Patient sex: F
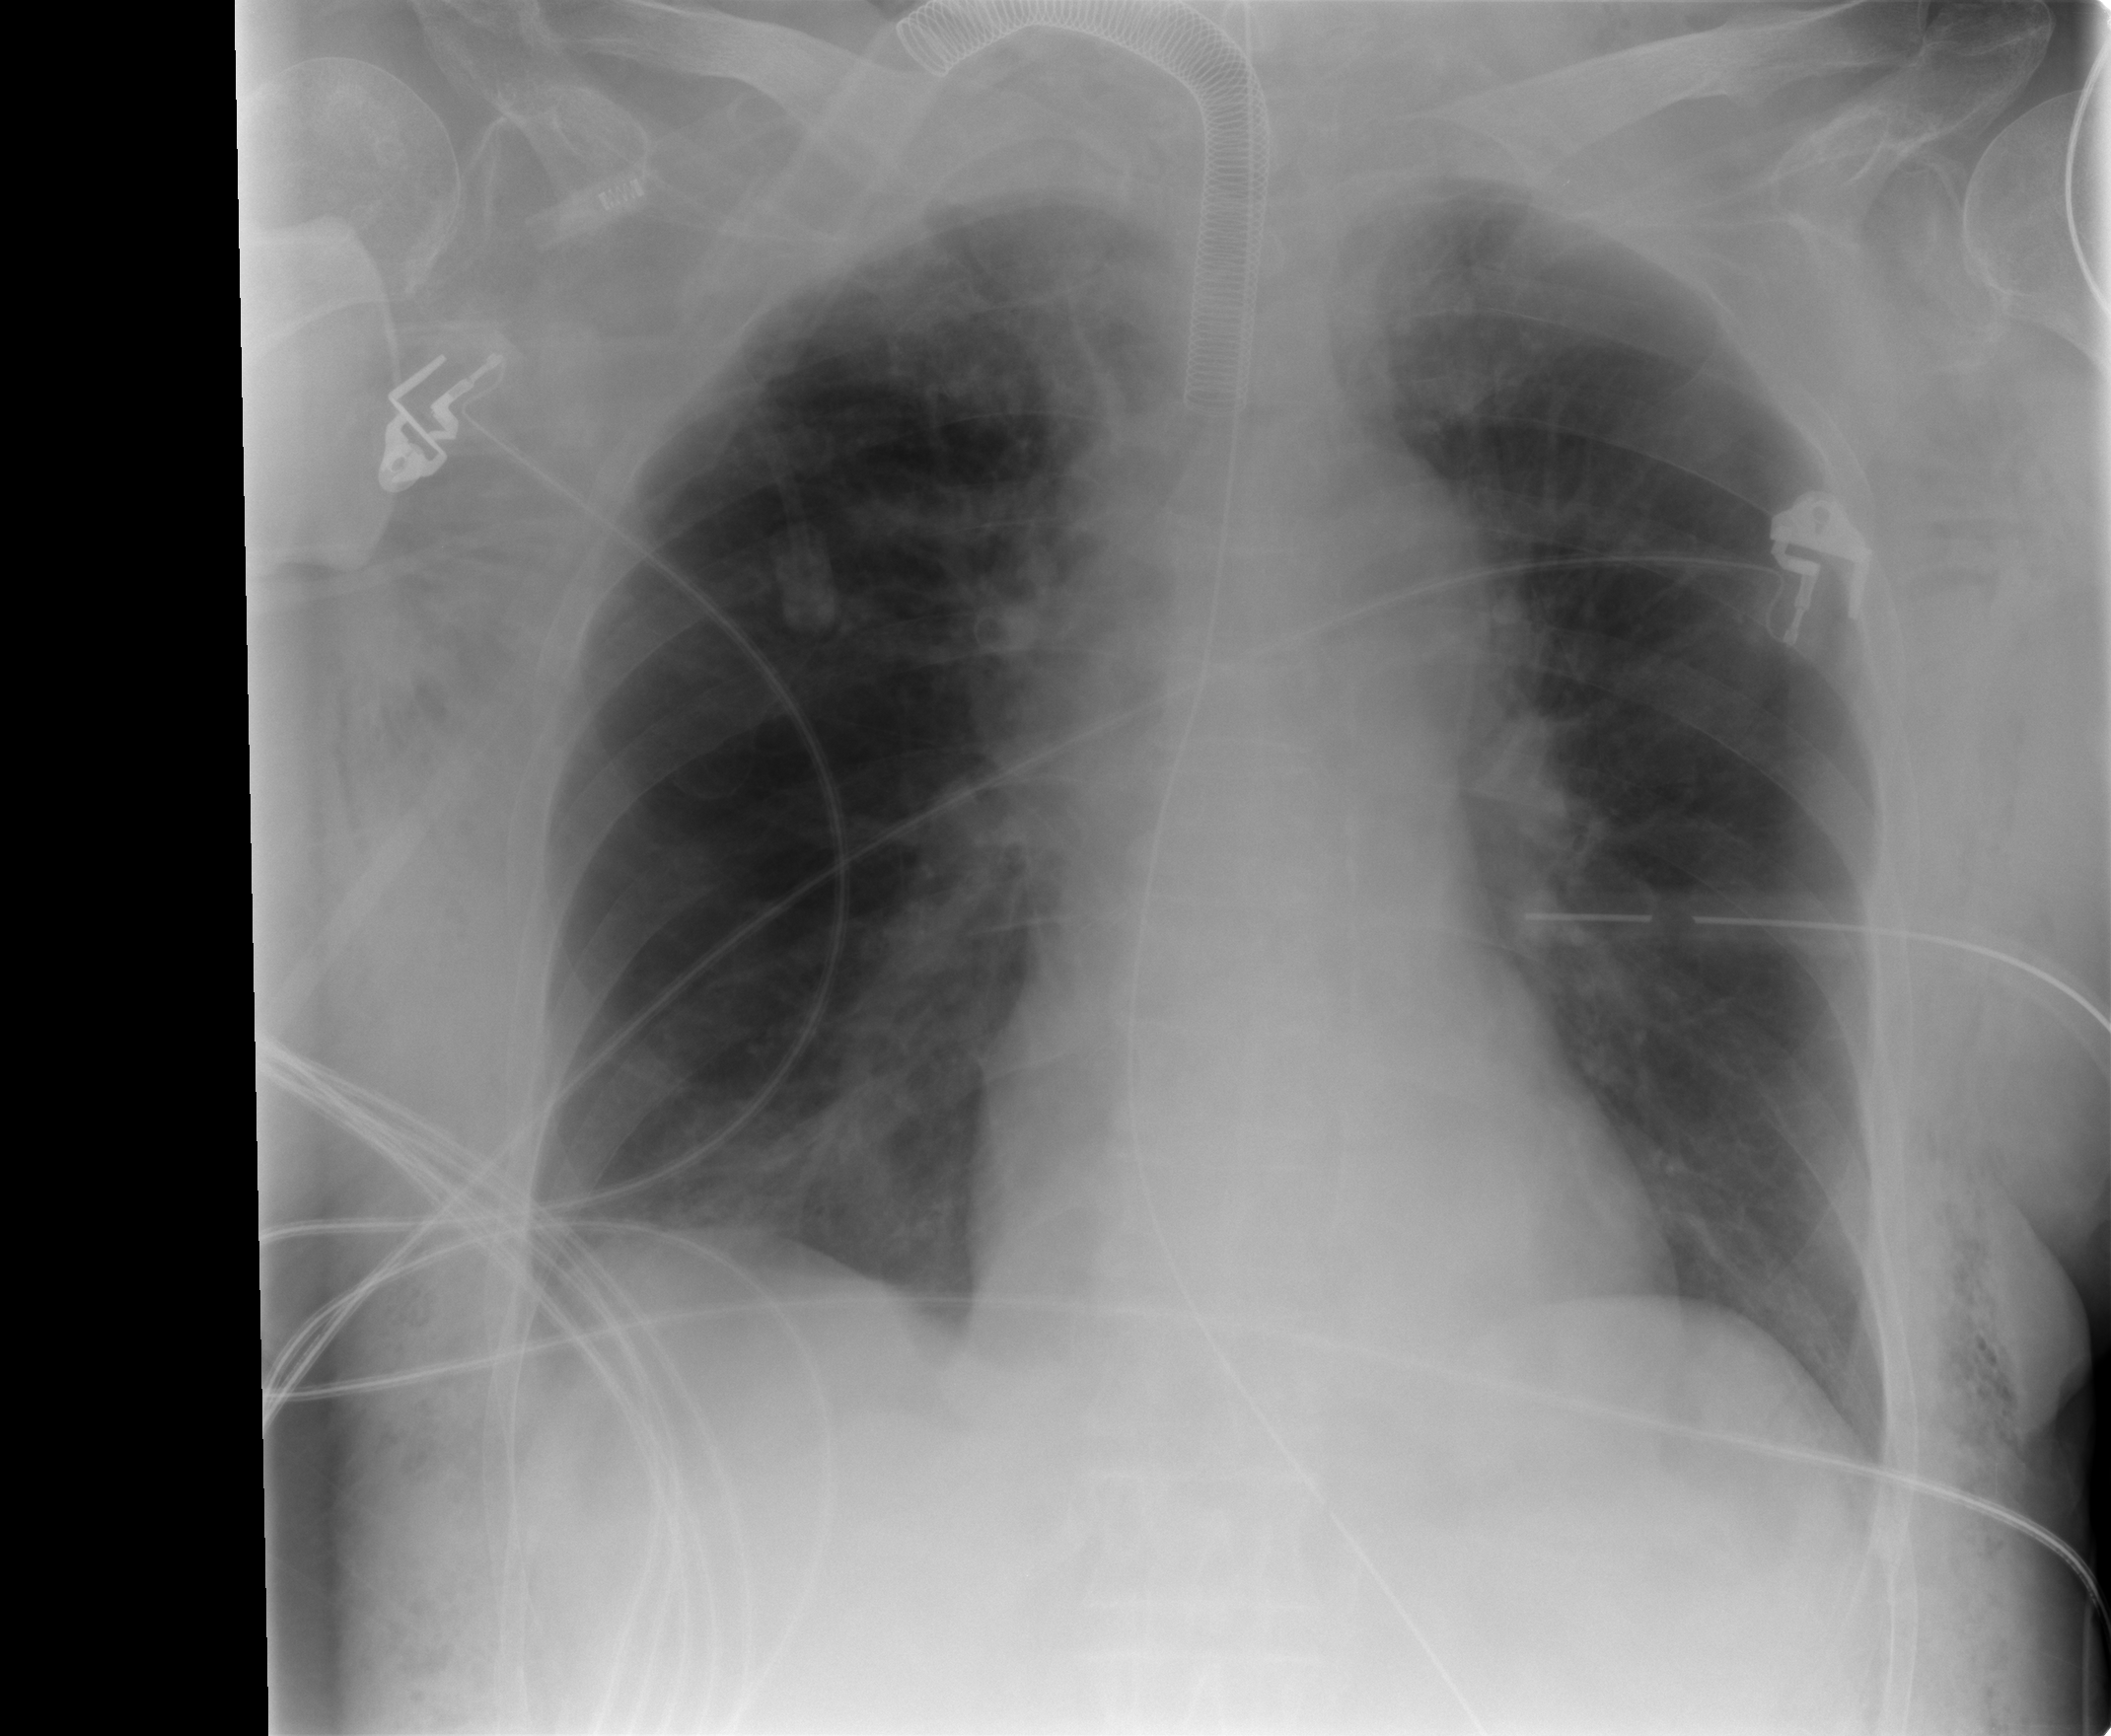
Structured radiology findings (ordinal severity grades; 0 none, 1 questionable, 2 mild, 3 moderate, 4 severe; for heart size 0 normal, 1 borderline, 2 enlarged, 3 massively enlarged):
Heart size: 0
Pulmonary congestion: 0
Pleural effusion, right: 0
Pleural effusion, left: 0
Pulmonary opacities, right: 0
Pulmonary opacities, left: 0
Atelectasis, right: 2
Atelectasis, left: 2